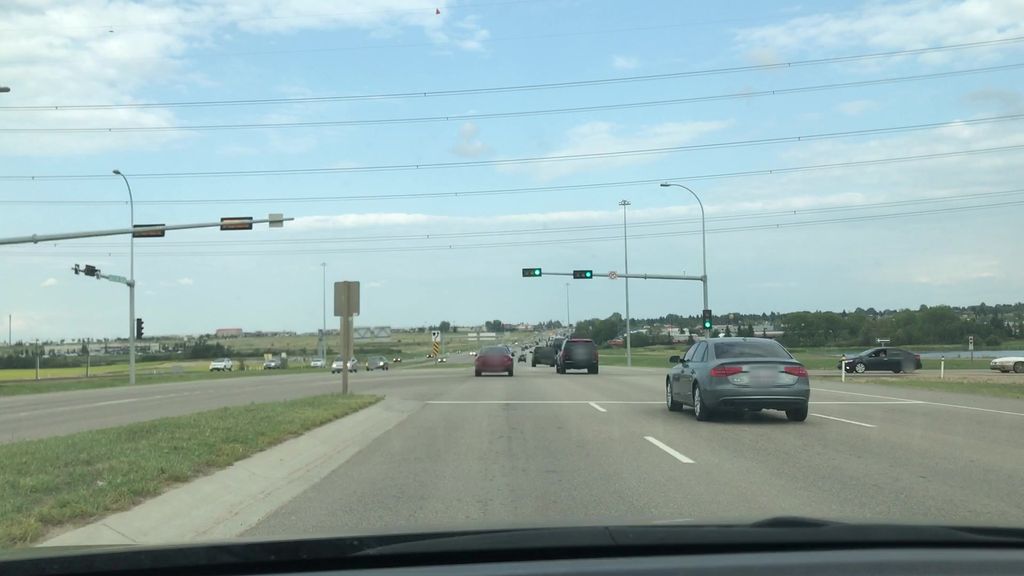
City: edmonton